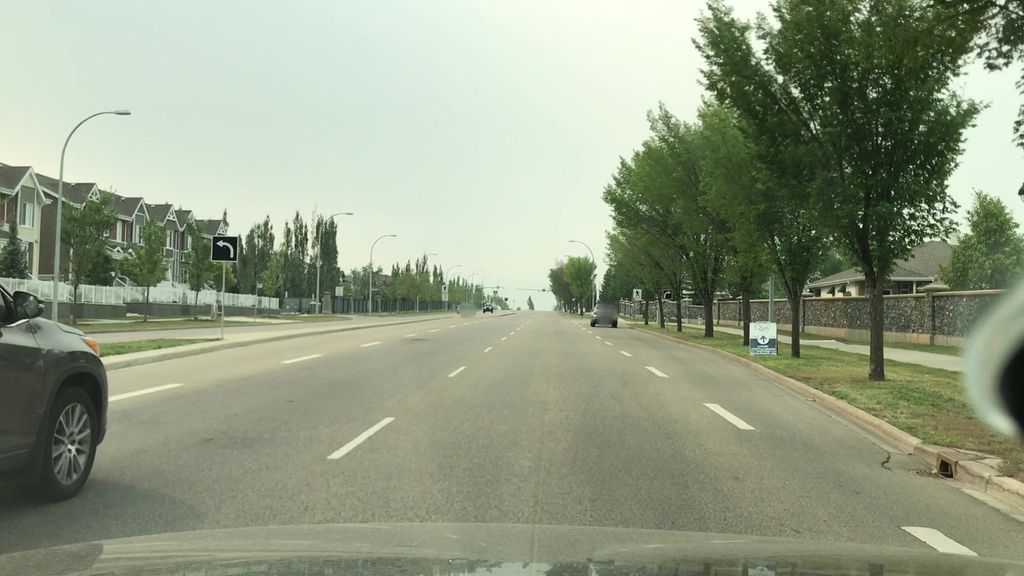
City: edmonton